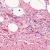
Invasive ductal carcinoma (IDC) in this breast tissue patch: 0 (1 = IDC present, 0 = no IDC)